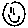
Label: smiley face